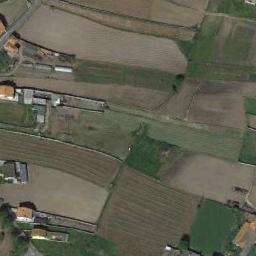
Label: terrace